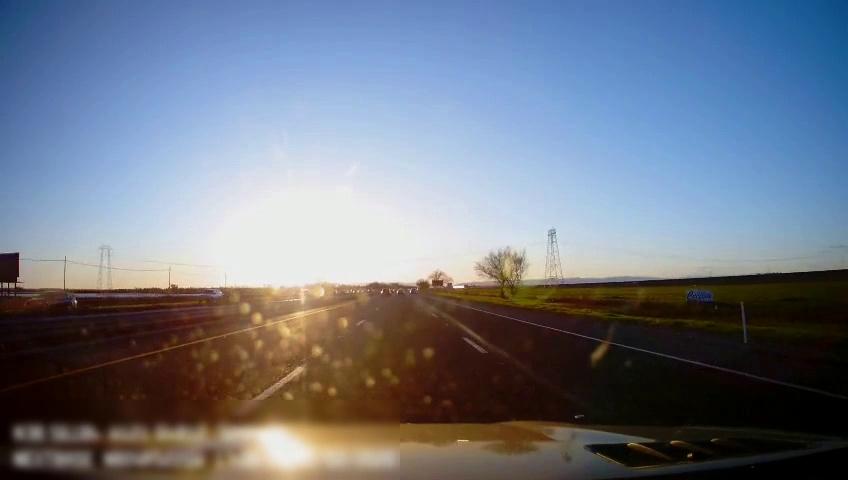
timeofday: Day
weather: Sunny
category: Drivable Space
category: Drivable Space
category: Vehicles | SUV
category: Vehicles | SUV
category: Lanes | Alternate Lane
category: Lanes | Current Lane
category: Lanes | Current Lane
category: Lanes | Alternate Lane